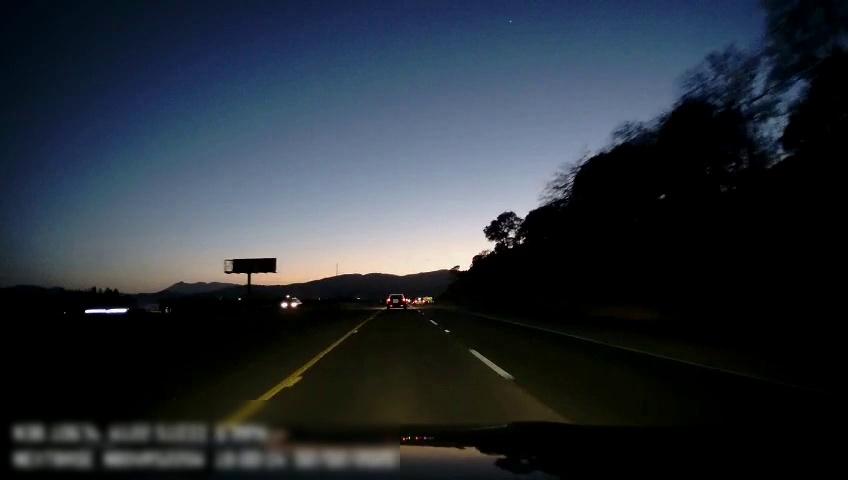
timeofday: Dusk/Dawn/Twilight
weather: Sunny
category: Drivable Space
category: Vehicles | Car
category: Vehicles | Car
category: Vehicles | Car
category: Lanes | Current Lane
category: Lanes | Current Lane
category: Lanes | Alternate Lane